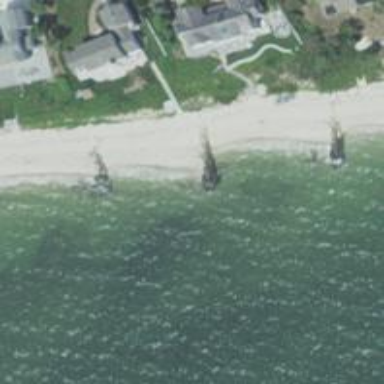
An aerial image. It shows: Breakwater structure.